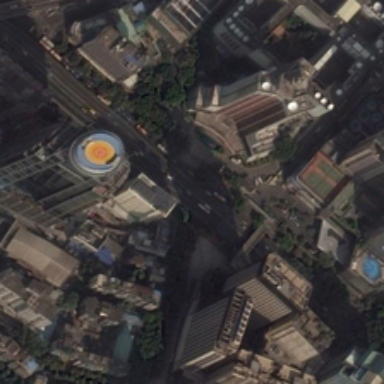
Many buildings and some green trees are in a commercial area .